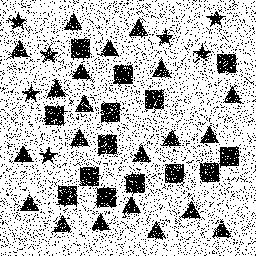
Squares: 14
Triangles: 21
Stars: 7
Total shapes: 42